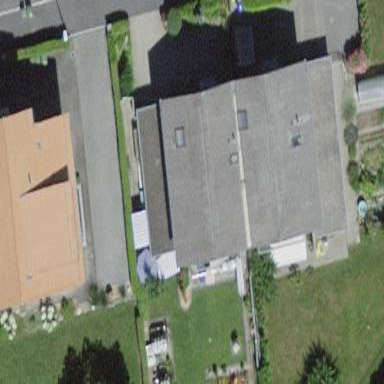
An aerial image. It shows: Semidetached house with gabled roof.